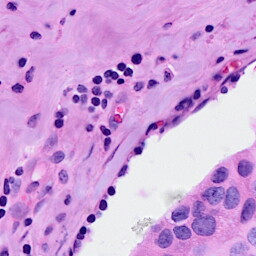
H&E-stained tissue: Breast